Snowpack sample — Buffalo Mountain, Silverthorne, Colorado, USA (1/25/25, 10:11 AM MST)
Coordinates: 39.6222, -106.1139
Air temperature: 22 °F
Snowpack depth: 110 cm
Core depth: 30 cm
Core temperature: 42.8 °F
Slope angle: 12°, slope face: 102°
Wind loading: high
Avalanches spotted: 0
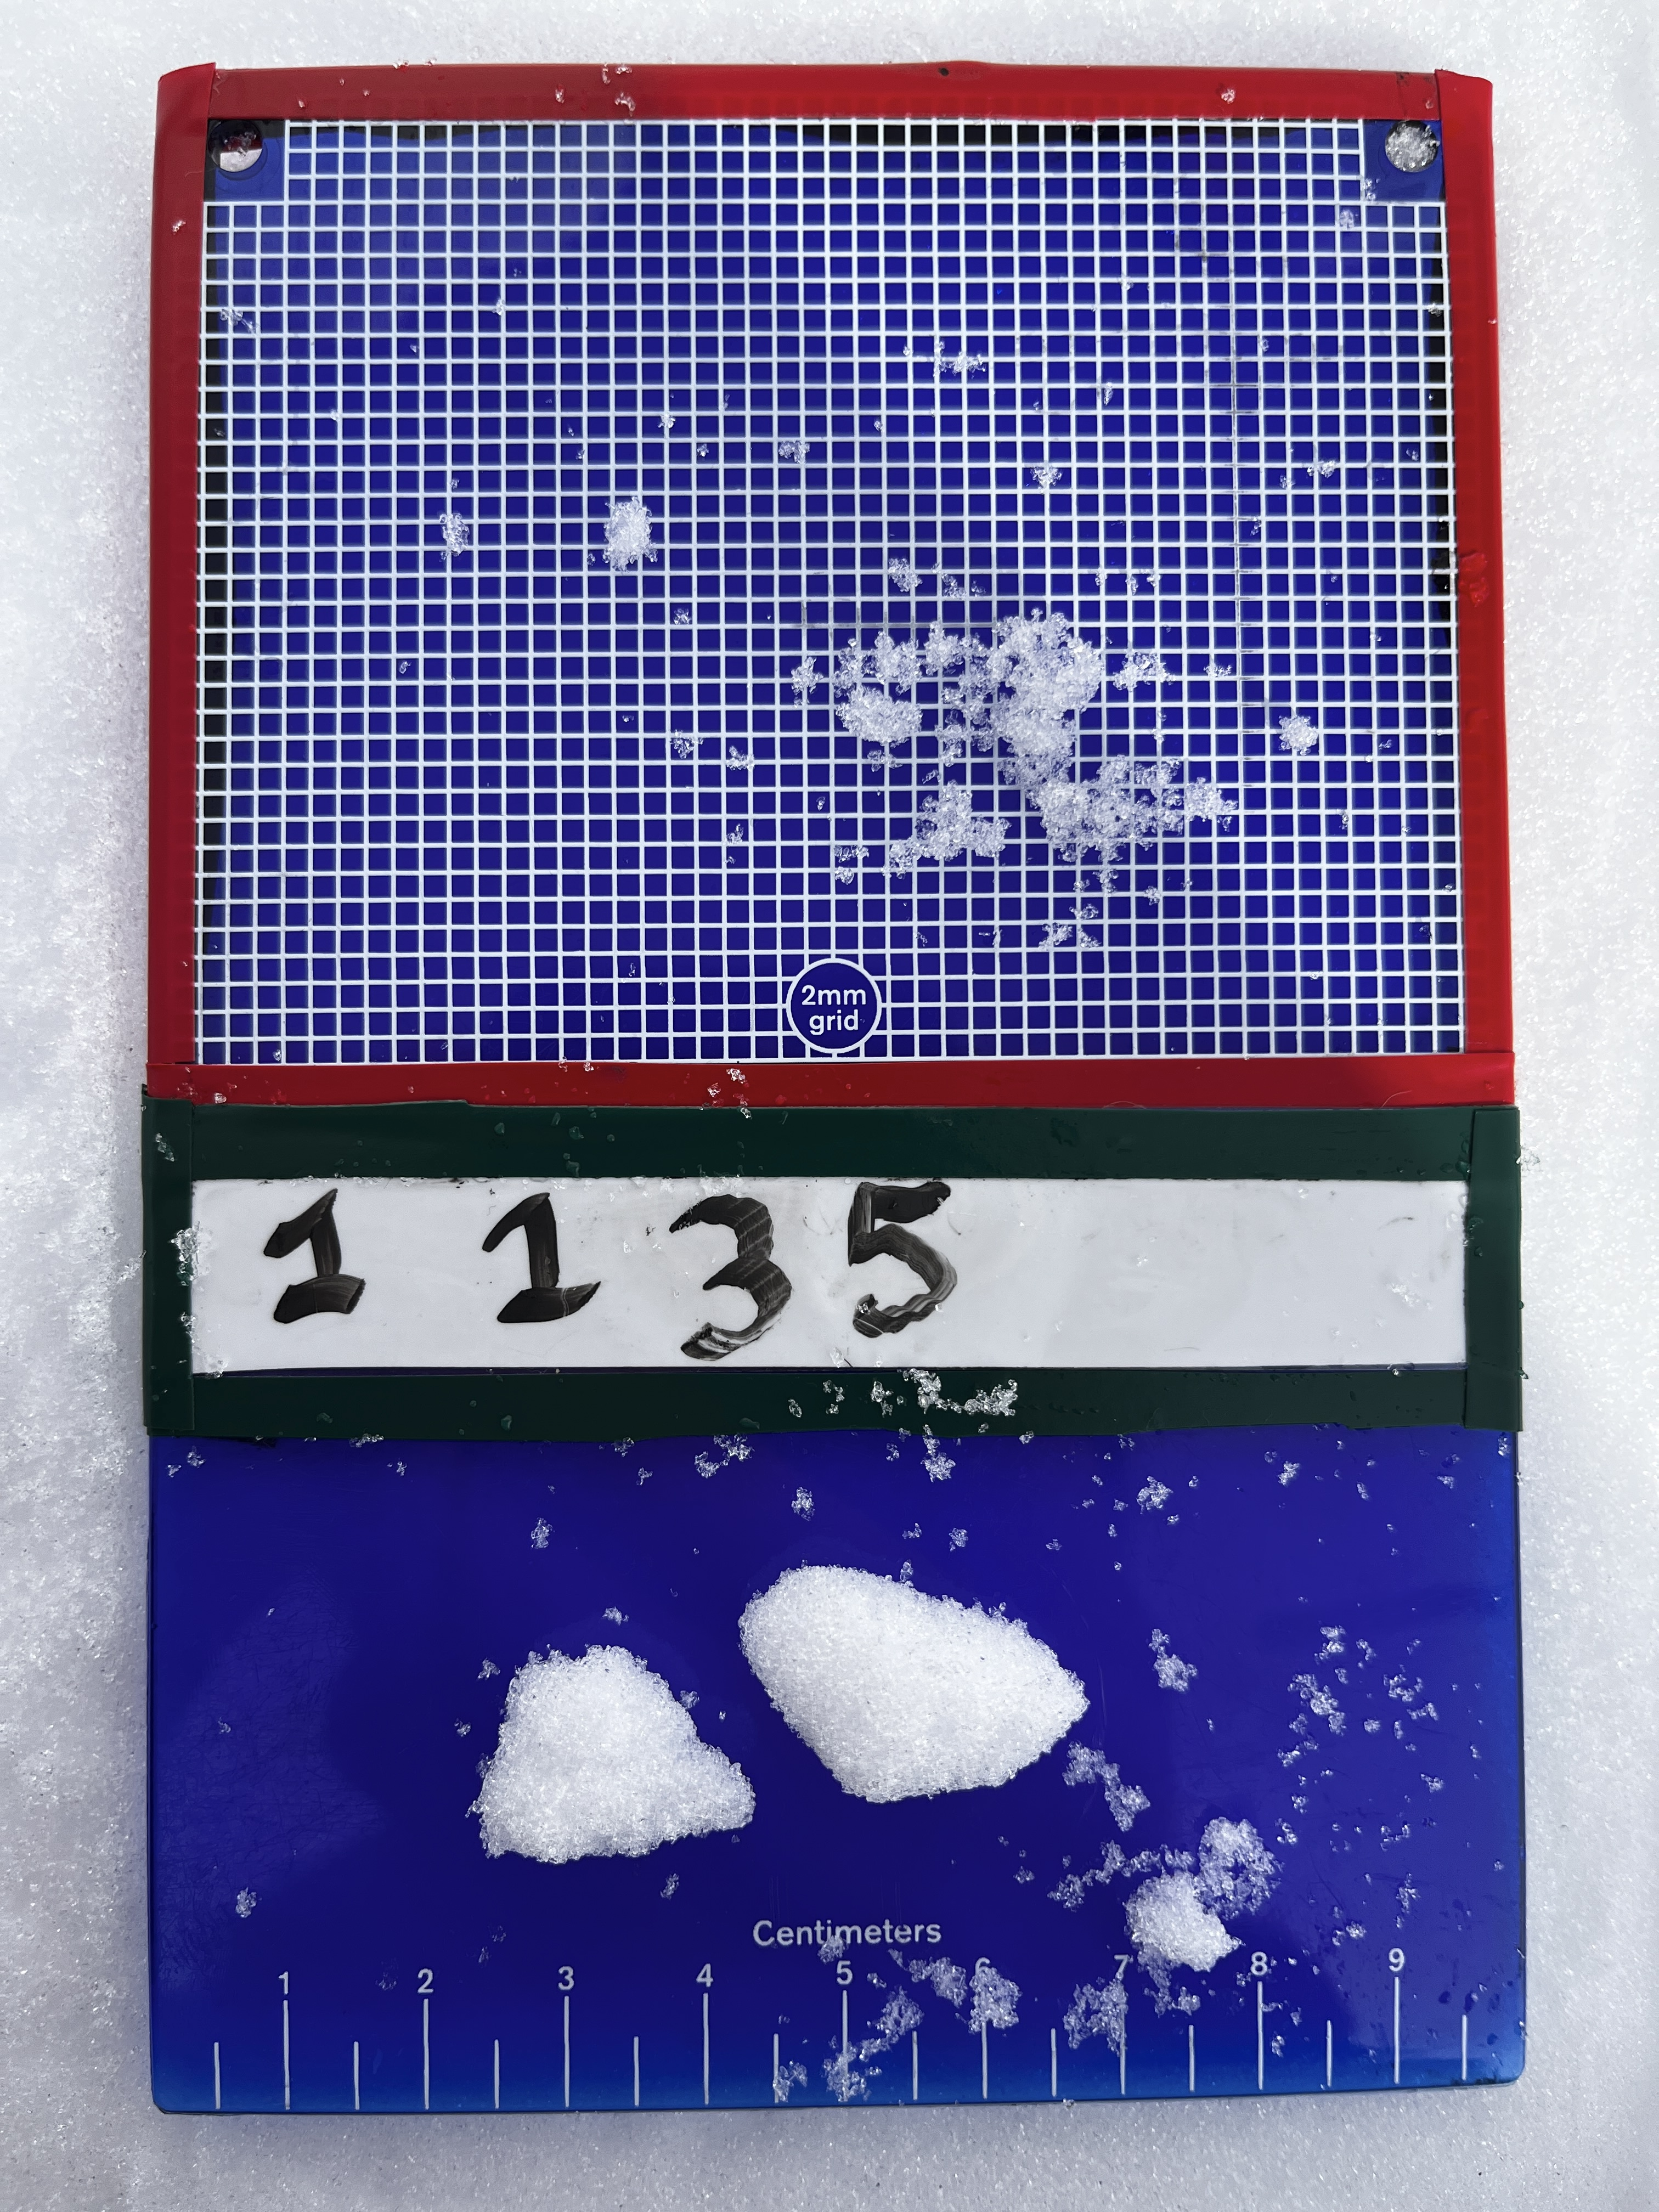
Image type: crystal_card
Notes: No avalanches nearby, collected on the outskirts of a fire break 15 meters from the treeline, on way to Buffalo and Red Mountain